Field crop: maize
Growth stage: 2
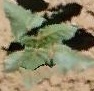
Species: datura